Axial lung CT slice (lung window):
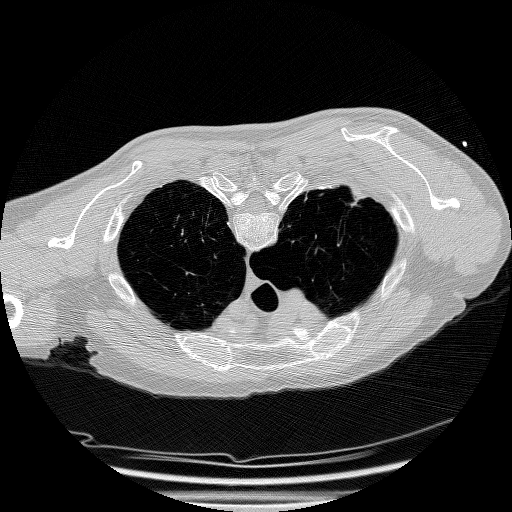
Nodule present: no